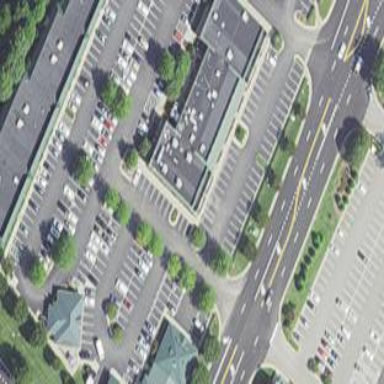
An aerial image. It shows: Retail building.